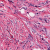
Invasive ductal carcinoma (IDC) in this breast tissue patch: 0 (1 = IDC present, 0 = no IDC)